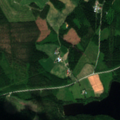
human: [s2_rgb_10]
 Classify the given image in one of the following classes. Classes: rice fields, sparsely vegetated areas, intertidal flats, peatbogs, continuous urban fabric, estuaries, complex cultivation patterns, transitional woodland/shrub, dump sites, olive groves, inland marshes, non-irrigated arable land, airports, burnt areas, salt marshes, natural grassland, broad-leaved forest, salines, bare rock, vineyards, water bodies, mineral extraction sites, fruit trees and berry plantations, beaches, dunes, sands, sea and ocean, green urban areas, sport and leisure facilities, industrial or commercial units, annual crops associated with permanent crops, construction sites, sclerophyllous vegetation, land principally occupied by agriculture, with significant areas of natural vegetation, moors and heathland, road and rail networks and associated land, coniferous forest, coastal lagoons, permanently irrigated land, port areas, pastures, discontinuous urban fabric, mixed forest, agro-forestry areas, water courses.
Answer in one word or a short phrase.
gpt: land principally occupied by agriculture, with significant areas of natural vegetation, coniferous forest, mixed forest